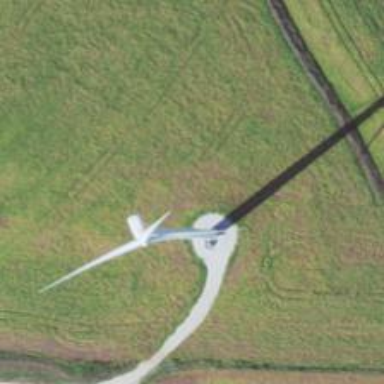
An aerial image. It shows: Wind generator using horizontal axis wind turbines.